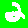
Digit: 2